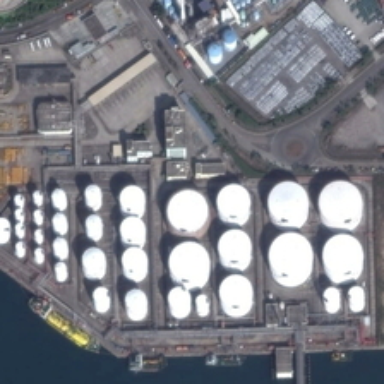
The oil tanker is equipped with a large number of oil tanks in the dark .